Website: apple
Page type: customer-info-address
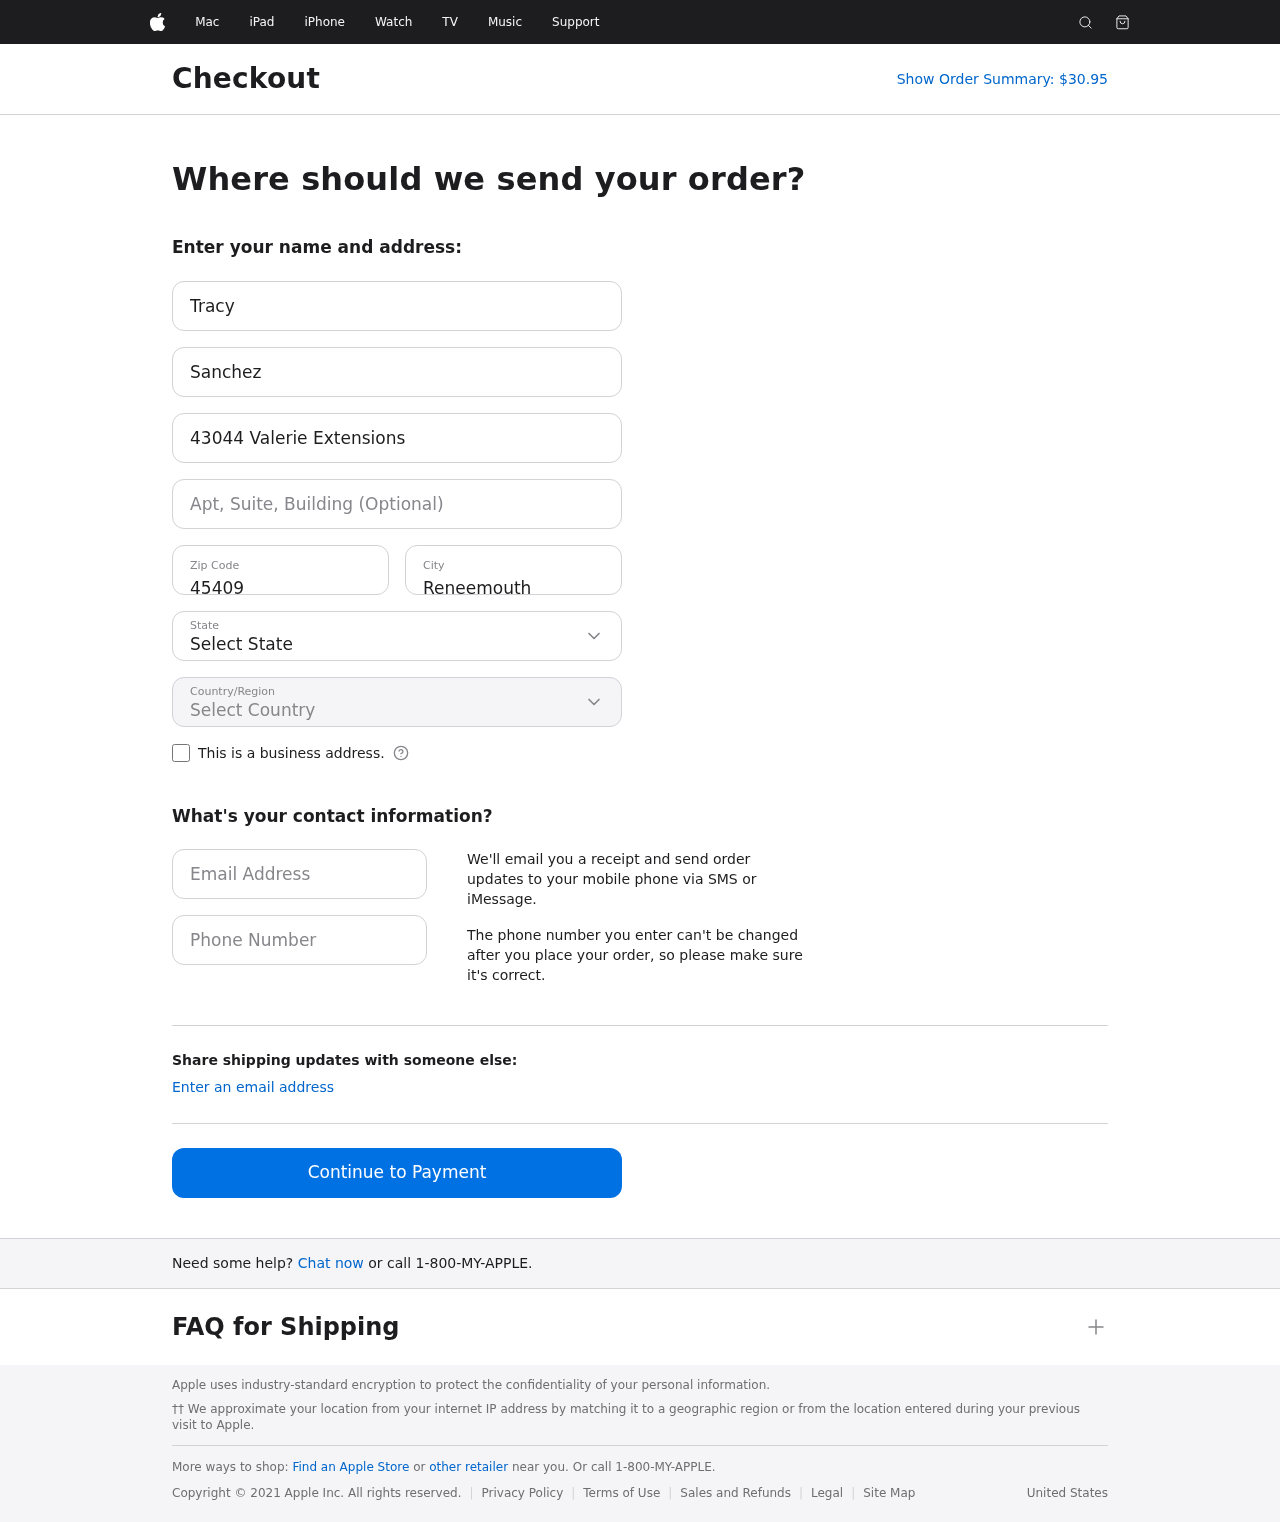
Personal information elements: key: PII_CITY
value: Reneemouth
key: PII_COUNTRY
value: United States
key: PII_EMAIL
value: tracysanchez@yahoo.com
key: PII_FIRSTNAME
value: Tracy
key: PII_LASTNAME
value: Sanchez
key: PII_PHONE
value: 4154750333
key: PII_POSTCODE
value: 45409
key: PII_STATE
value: Idaho
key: PII_STREET
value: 43044 Valerie Extensions
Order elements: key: ORDER_TOTAL
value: Show Order Summary: $30.95